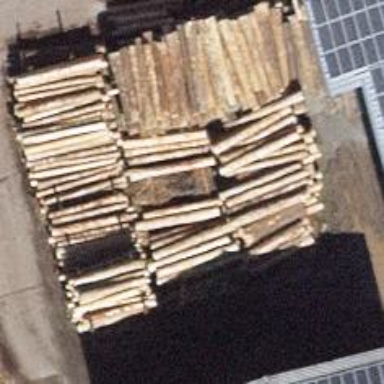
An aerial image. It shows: Sawmill crafting area.